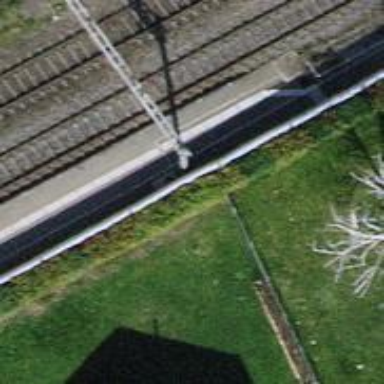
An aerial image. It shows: Power pole.